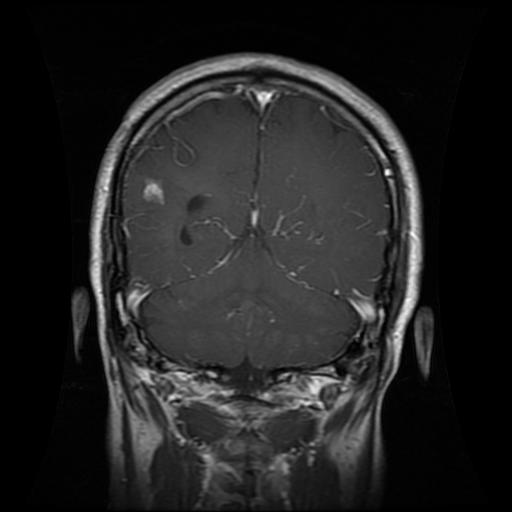
Label: glioma